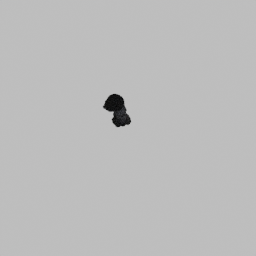
Label: nature